Field crop: tomato
Growth stage: 1
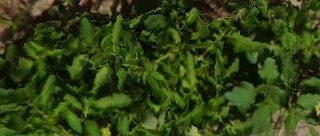
Species: tomato